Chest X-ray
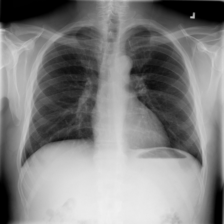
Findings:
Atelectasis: negative
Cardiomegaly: negative
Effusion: negative
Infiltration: negative
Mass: negative
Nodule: negative
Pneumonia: negative
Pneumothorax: negative
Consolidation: negative
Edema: negative
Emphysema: negative
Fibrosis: negative
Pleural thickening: negative
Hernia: negative